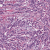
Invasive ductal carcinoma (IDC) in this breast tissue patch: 1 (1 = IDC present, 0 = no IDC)